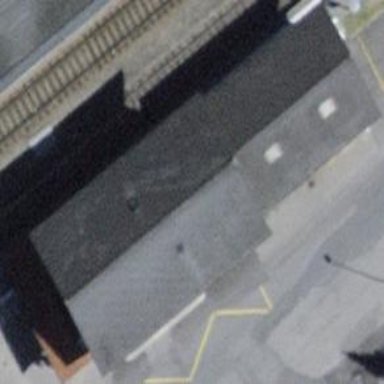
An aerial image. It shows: Train station building with gabled roof.